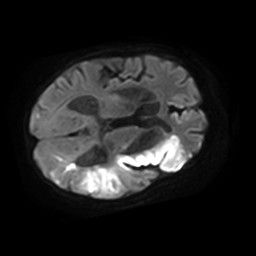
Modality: TRACE
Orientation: axial
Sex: female
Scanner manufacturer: philips
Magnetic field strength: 3 T
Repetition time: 4.262 s
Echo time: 0.07367 s